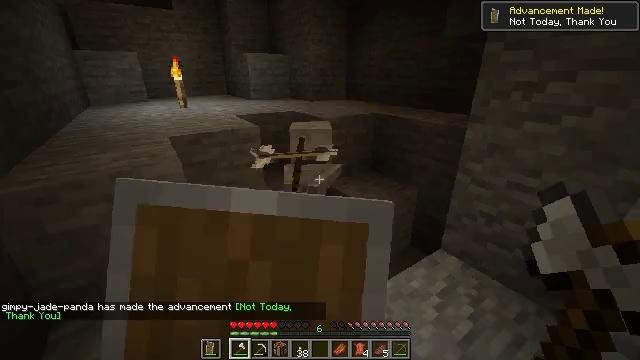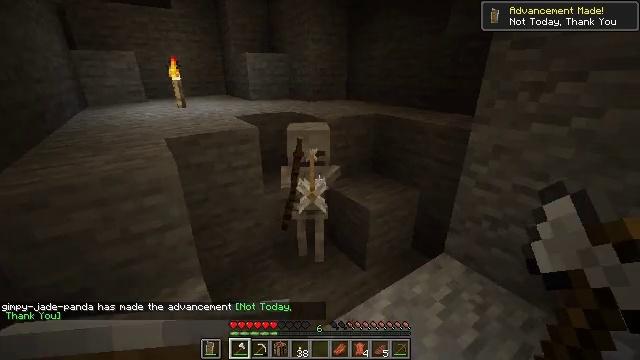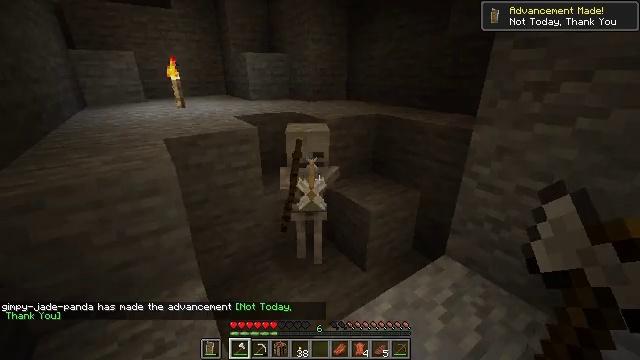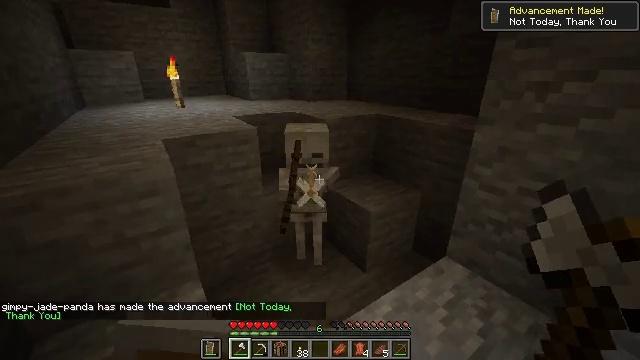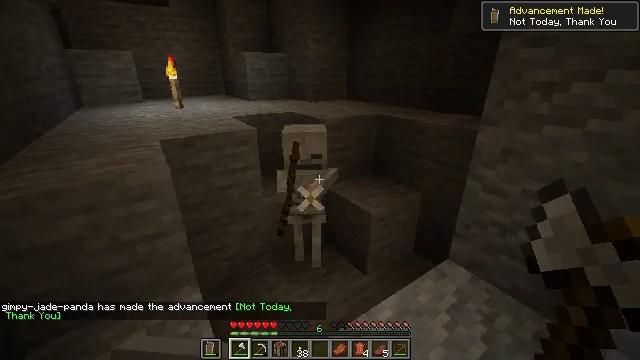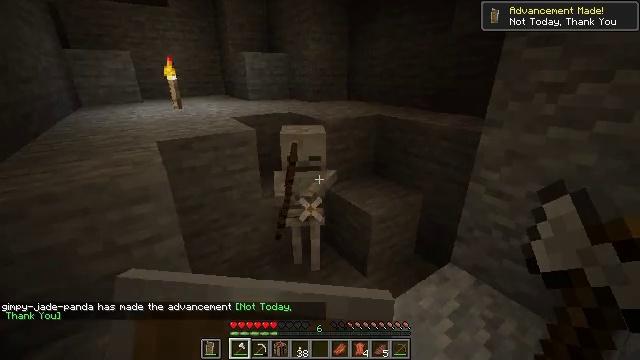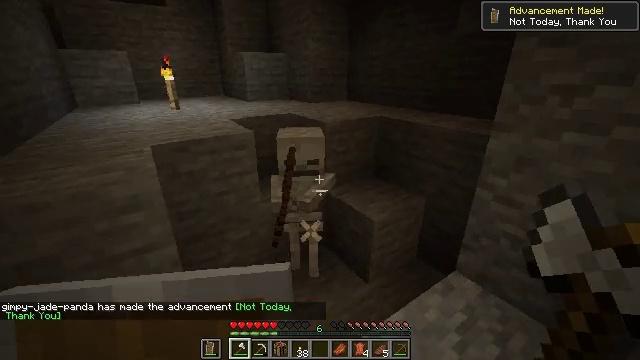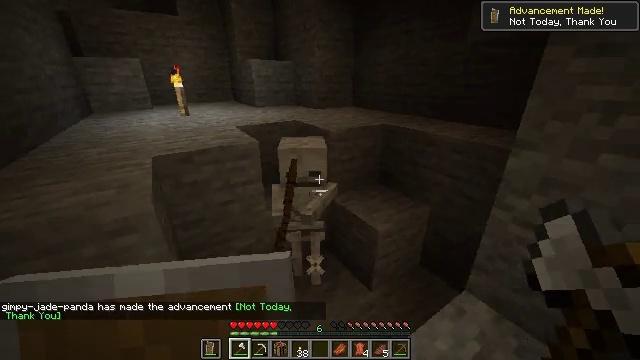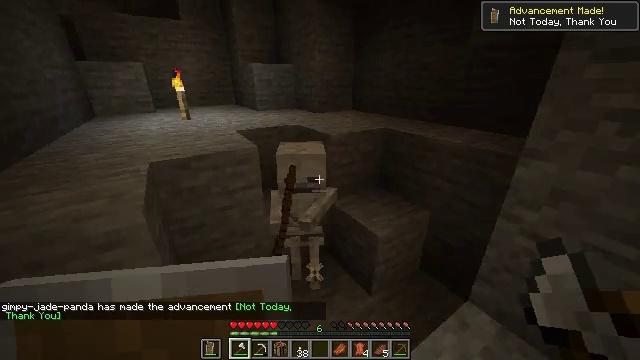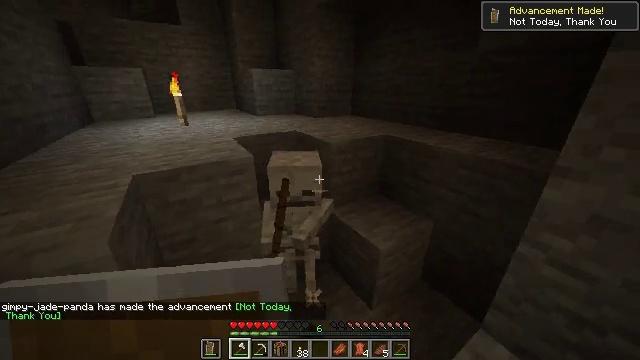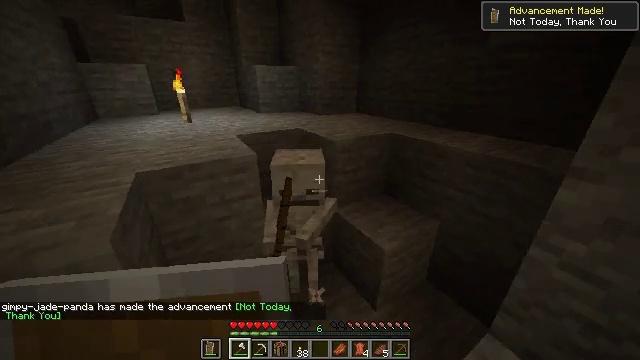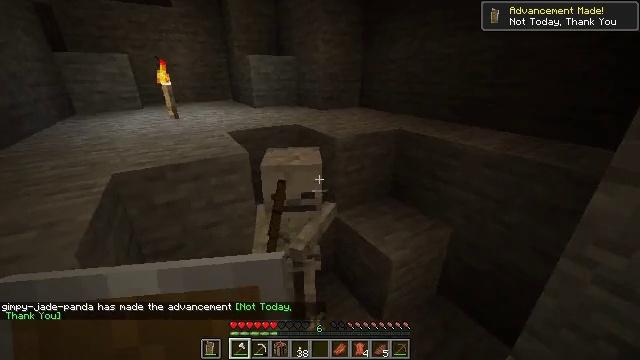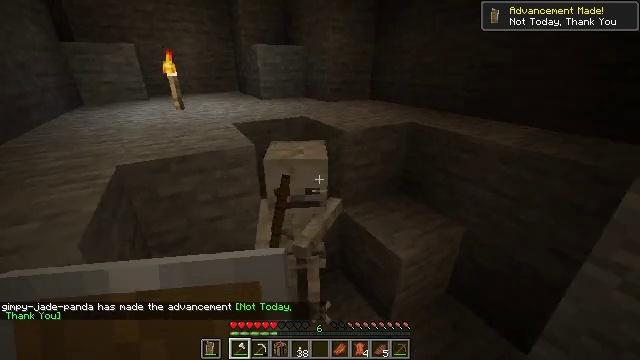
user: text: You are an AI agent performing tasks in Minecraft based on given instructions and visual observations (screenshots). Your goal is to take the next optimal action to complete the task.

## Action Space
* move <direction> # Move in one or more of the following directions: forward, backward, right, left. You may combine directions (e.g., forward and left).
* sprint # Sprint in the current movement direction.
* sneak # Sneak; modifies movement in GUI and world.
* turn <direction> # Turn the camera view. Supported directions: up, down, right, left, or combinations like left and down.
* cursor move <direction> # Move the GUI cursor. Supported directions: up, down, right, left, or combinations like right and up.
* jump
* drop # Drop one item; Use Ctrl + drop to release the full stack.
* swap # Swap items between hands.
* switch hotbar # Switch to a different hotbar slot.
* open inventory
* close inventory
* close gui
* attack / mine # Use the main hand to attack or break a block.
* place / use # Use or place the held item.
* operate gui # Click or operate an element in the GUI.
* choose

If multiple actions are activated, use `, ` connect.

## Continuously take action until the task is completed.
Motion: motion action
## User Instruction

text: Kill a skeleton.
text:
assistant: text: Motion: move forward, use / place
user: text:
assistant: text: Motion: move forward, use / place
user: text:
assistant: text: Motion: move forward, use / place
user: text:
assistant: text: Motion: move forward, sprint, use / place
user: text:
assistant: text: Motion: move forward, sprint, use / place
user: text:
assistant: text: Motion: move forward, sprint
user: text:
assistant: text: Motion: move forward, sprint, turn left
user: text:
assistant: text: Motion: move forward, attack / mine
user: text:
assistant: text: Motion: attack / mine
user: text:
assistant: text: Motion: turn left, attack / mine
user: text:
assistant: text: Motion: no_op
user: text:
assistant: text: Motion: turn left and down
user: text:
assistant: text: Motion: no_op